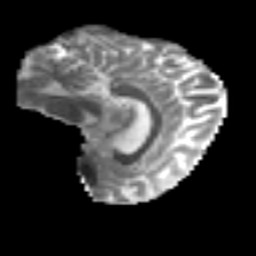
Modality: MD
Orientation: sagittal
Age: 40
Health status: ill
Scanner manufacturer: philips
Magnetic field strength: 3 T
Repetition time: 9 s
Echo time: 0.127 s